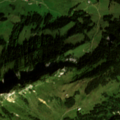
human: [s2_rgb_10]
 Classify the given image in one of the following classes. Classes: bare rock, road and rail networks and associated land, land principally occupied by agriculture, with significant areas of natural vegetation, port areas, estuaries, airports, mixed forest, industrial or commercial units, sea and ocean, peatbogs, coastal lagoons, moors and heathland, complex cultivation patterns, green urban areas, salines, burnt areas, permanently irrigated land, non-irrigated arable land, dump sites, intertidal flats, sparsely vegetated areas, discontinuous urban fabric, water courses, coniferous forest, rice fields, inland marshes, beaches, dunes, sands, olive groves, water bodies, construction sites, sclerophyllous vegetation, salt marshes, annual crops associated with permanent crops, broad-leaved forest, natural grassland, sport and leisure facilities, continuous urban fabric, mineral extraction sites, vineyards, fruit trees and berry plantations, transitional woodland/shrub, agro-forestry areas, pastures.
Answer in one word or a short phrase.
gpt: pastures, coniferous forest, transitional woodland/shrub